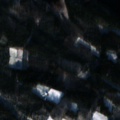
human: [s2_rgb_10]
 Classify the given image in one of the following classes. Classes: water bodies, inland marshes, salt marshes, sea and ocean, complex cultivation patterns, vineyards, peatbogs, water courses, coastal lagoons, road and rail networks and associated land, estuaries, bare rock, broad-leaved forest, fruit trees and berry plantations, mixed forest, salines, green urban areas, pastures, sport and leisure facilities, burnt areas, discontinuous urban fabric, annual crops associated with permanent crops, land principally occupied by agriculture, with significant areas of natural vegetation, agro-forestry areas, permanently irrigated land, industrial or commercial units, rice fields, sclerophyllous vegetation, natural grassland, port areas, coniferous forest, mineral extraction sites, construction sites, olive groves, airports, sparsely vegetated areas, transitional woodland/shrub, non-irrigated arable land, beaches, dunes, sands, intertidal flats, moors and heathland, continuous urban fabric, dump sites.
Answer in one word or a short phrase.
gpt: land principally occupied by agriculture, with significant areas of natural vegetation, coniferous forest, mixed forest, water bodies